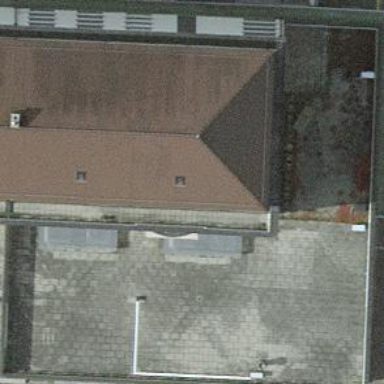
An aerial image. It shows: Office building.